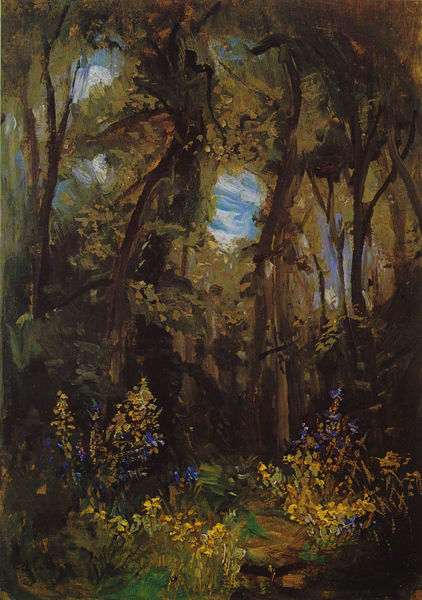
Titel: Waldweg
Künstler: Emmy Lischke
Standort: Dachau
Institution: Schloss Haimhausen, Gemälde-Cabinett-Unger
Schlagwörter: baum, blau, blätter, dunkel, gemälde, himmel, laub, schatten, weiß, wolken, aquarell, baumstämme, bäume, gelb, grün, impressionismus, landschaft, ocker, äste, blume, blumen, braun, licht, schwarz, blüten, gras, weg, wiese, malerei, öl, erde, gräser, natur, stamm, wind, zweige, pastos, pfad, sonne, boden, pflanzen, wald, hellblau, modern, farbe, blümchen, idylle, romantik, stämme, duktus, dunkelblau, stimmung, blühen, durchblick, lichtung, unterholz, iris, waldstück, enzian, lilien, klee, rittersporn, vertikal, grässer, blumne, blätterr, impresionissmus, narzissen, fingerhut, blatter, schlüsselblumen, 19. jahrhundert, 19. jahrhunder, blüten blau